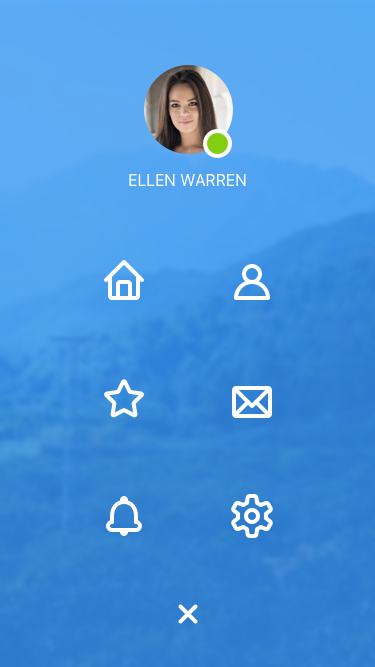
Text in this UI design:
Ellen Warren